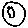
Label: moon